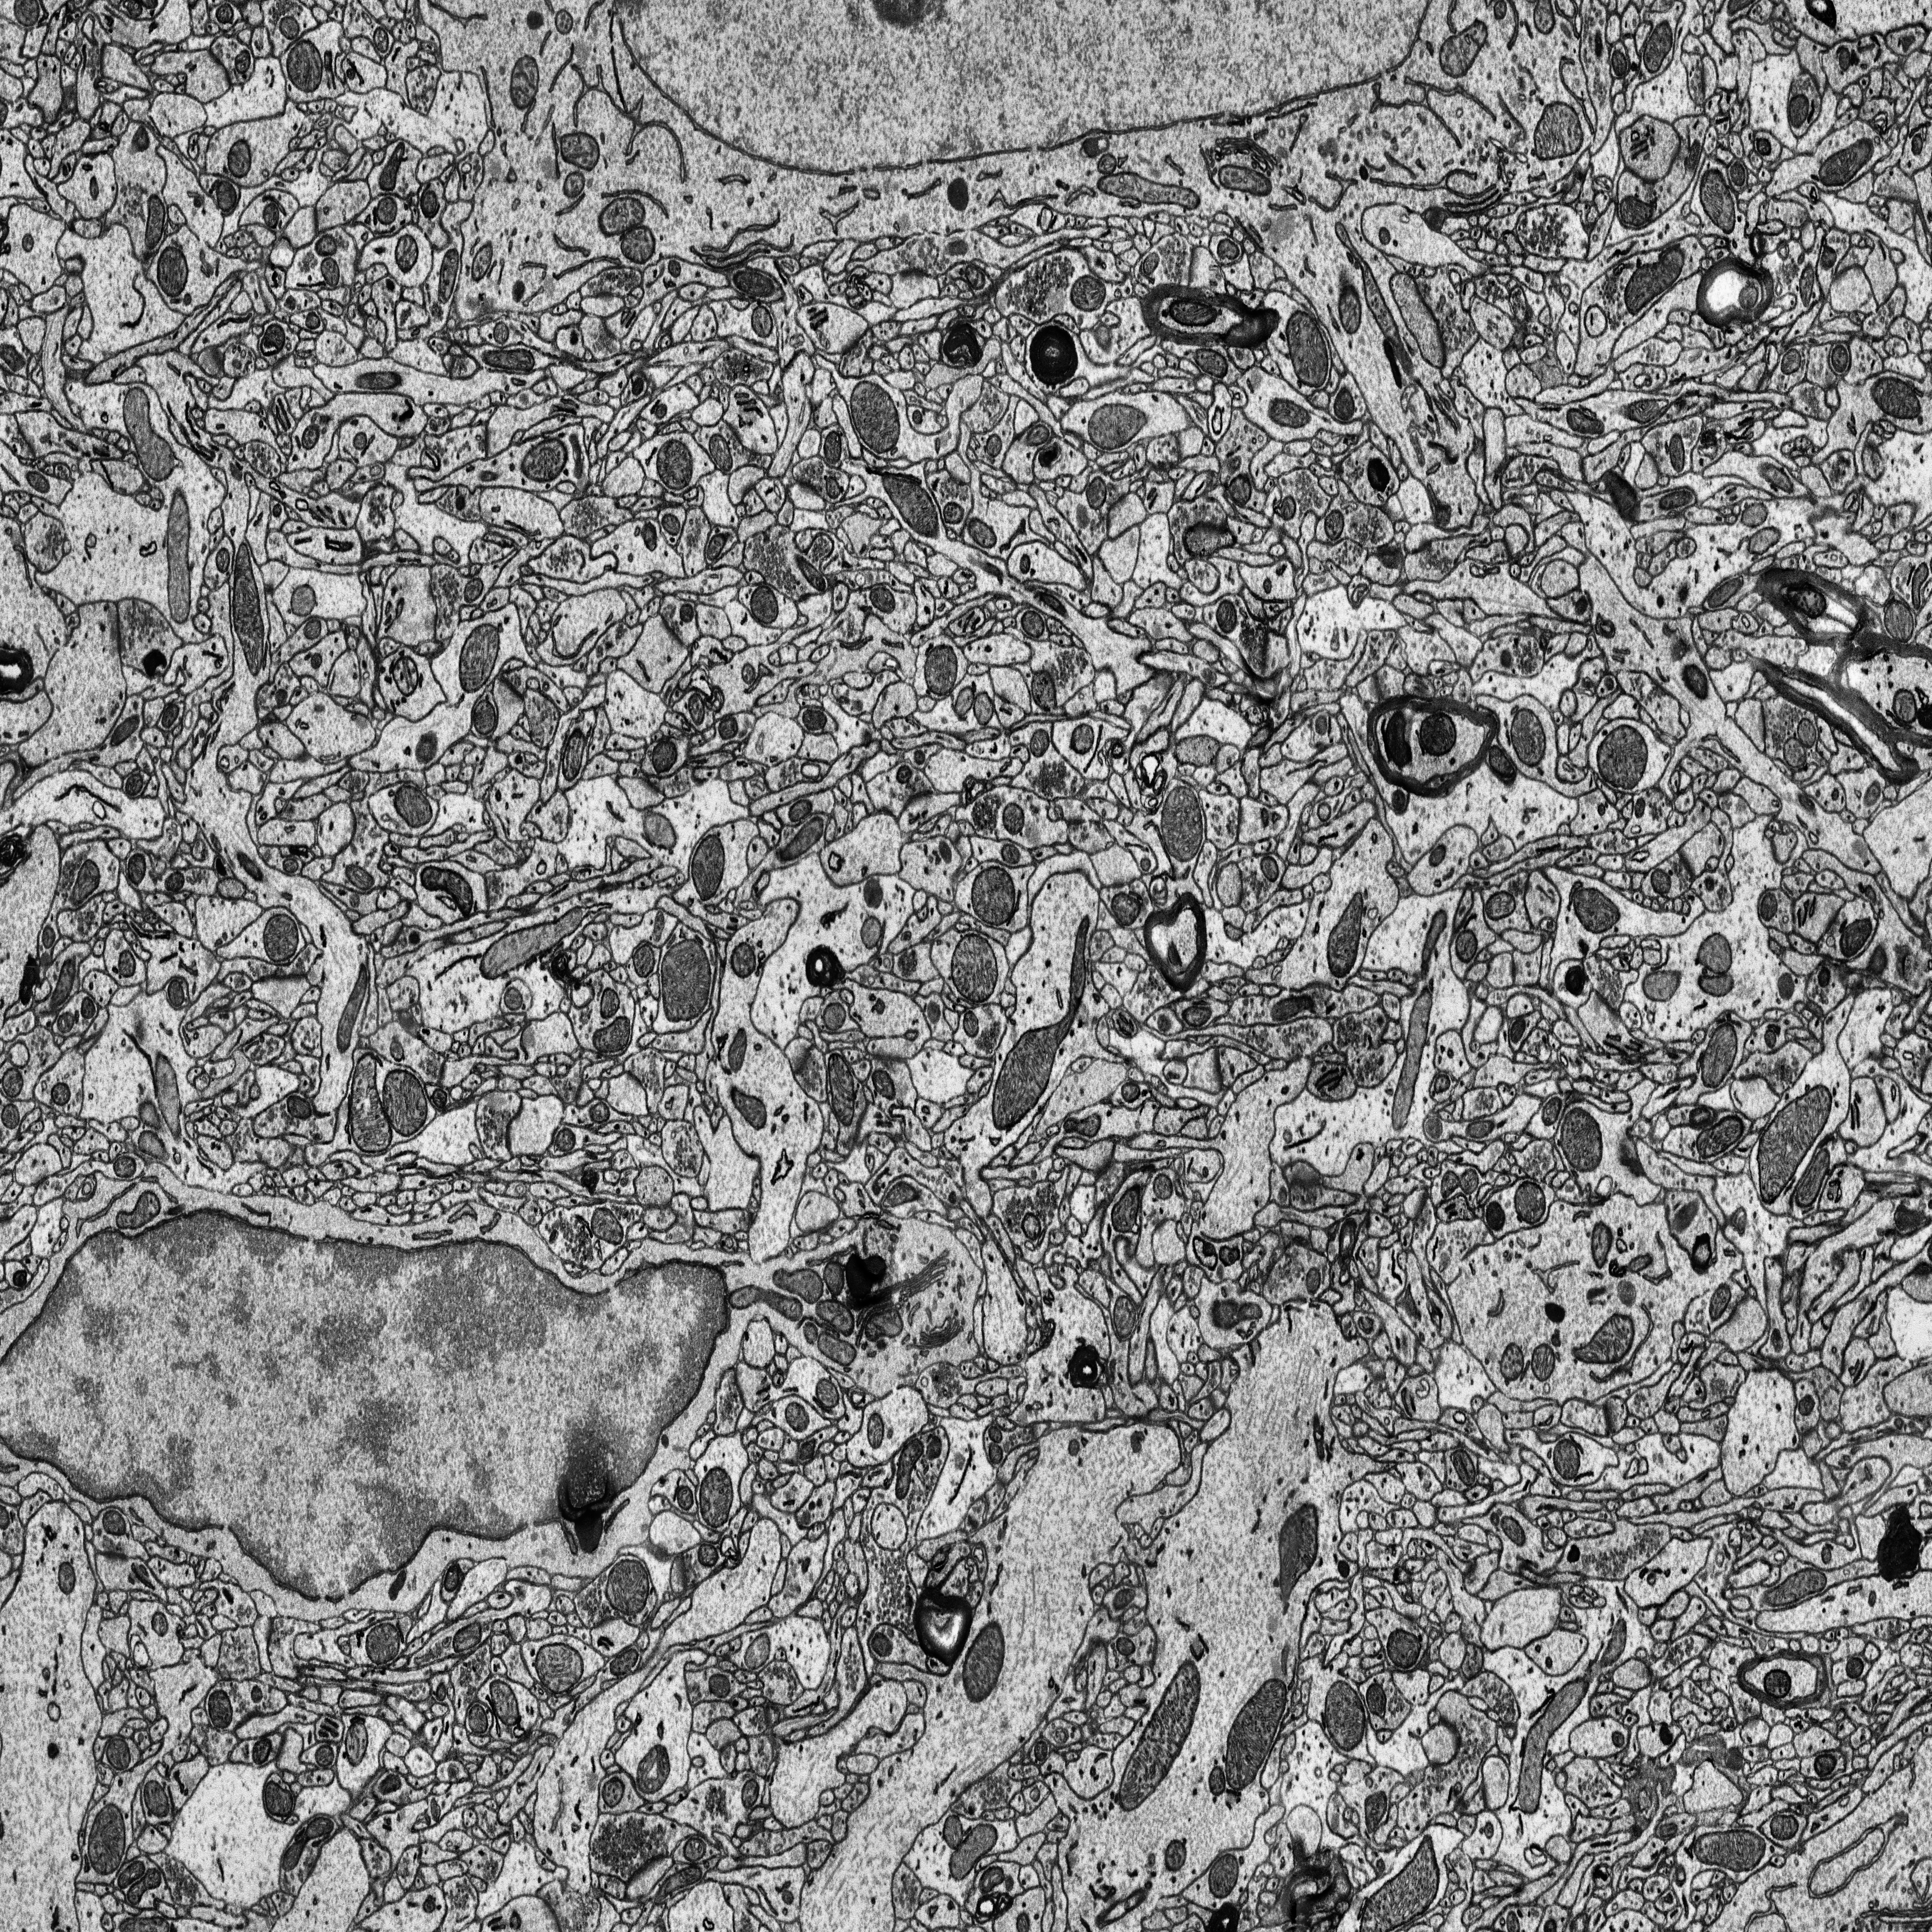
Electron microscopy slice of rat cortex tissue
Slice depth (z): 27
Mitochondria instances in slice: 398